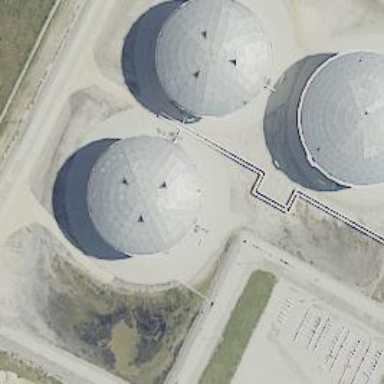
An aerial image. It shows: Storage tank that is man-made.